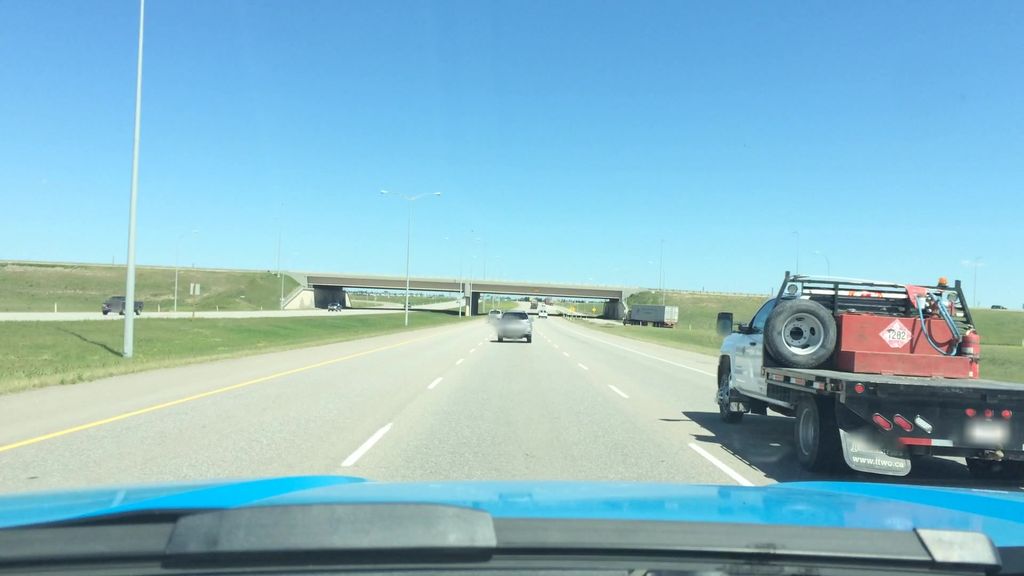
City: calgary